Question: I'm trying generate dynamically a bunch of buttons. The number of buttons is determined by how many pits are alive, and this is retrieved from a database.
Here is how it looks like :

Here is what I used to generate them :
'''
private void Form1_Load(object sender, EventArgs e)
{
int numOf = pits.numOfPits();
Button[] genButtons = new Button[numOf];
int l = 1;
for (int i = 0; i < numOf; i++)
{
genButtons[i] = new Button();
genButtons[i].Width = 160;
genButtons[i].Height = 80;
Point location = new Point((i + 1) *200,75);
if (location.X > this.ClientSize.Width - 200)
{
location.X = l * 200;
location.Y += 100;
l++;
}
genButtons[i].Location = location;
this.Controls.Add(genButtons[i]);
}
}
'''
The problem is that it will only work for 2 rows and it is kind of hard coded. How can I improve it to support an unlimited number of buttons.
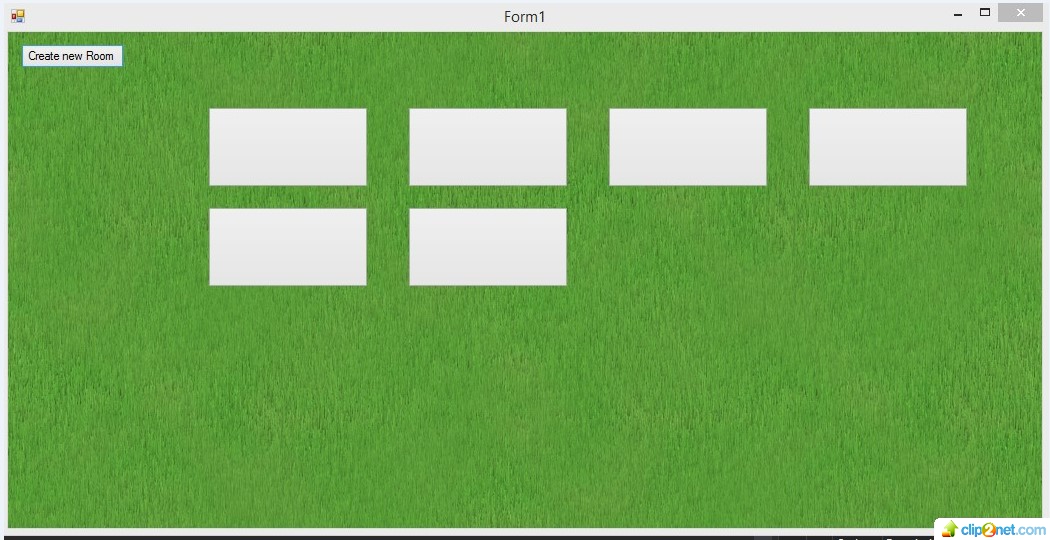
Answer: Add button controls to the <URL>. Extend the FlowLayoutPanel to include items per page, current page, and data to implement paging.
'''
private void Form1_Load(object sender, EventArgs e)
{
FlowLayoutPanel flp = new FlowLayoutPanel();
for (int i = 0; i < pits.numOfPits(); ++i)
{
Button btn = new Button();
btn.Width = 160;
btn..Height = 80; //set padding or margin to appropriate values
flp.Controls.Add(btn);
}
this.Controls.Add(flp);
}
'''